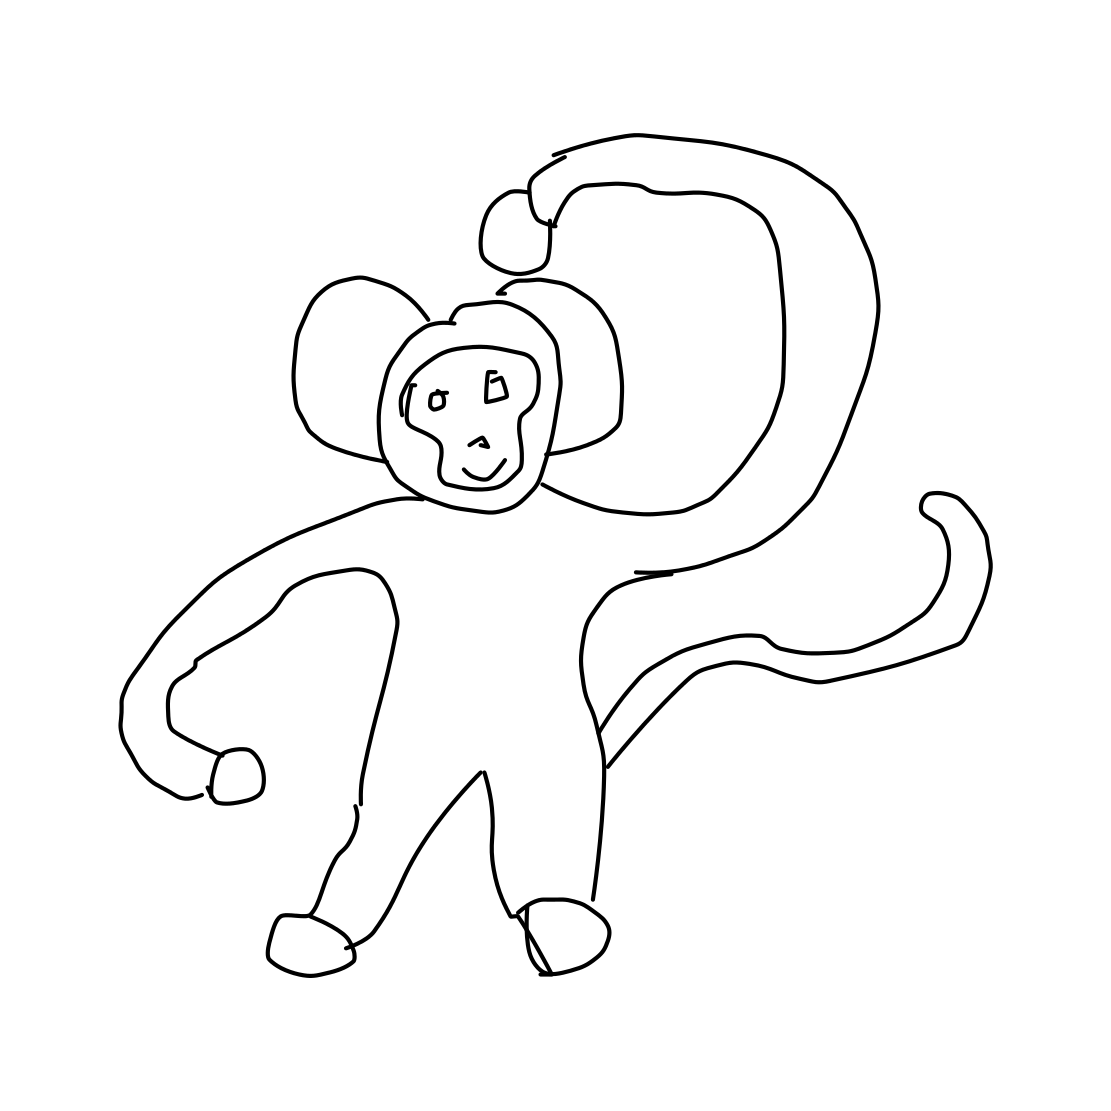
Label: monkey